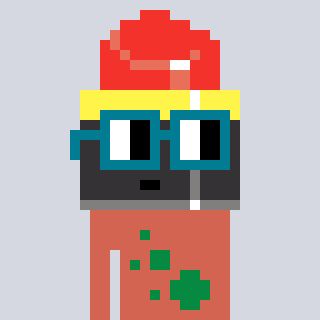
a pixel art character with square dark green glasses, a lipstick-shaped head and a peachy-colored body on a cool background